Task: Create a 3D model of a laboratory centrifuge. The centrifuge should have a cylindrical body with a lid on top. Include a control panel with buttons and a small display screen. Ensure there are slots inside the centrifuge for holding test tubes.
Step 323:
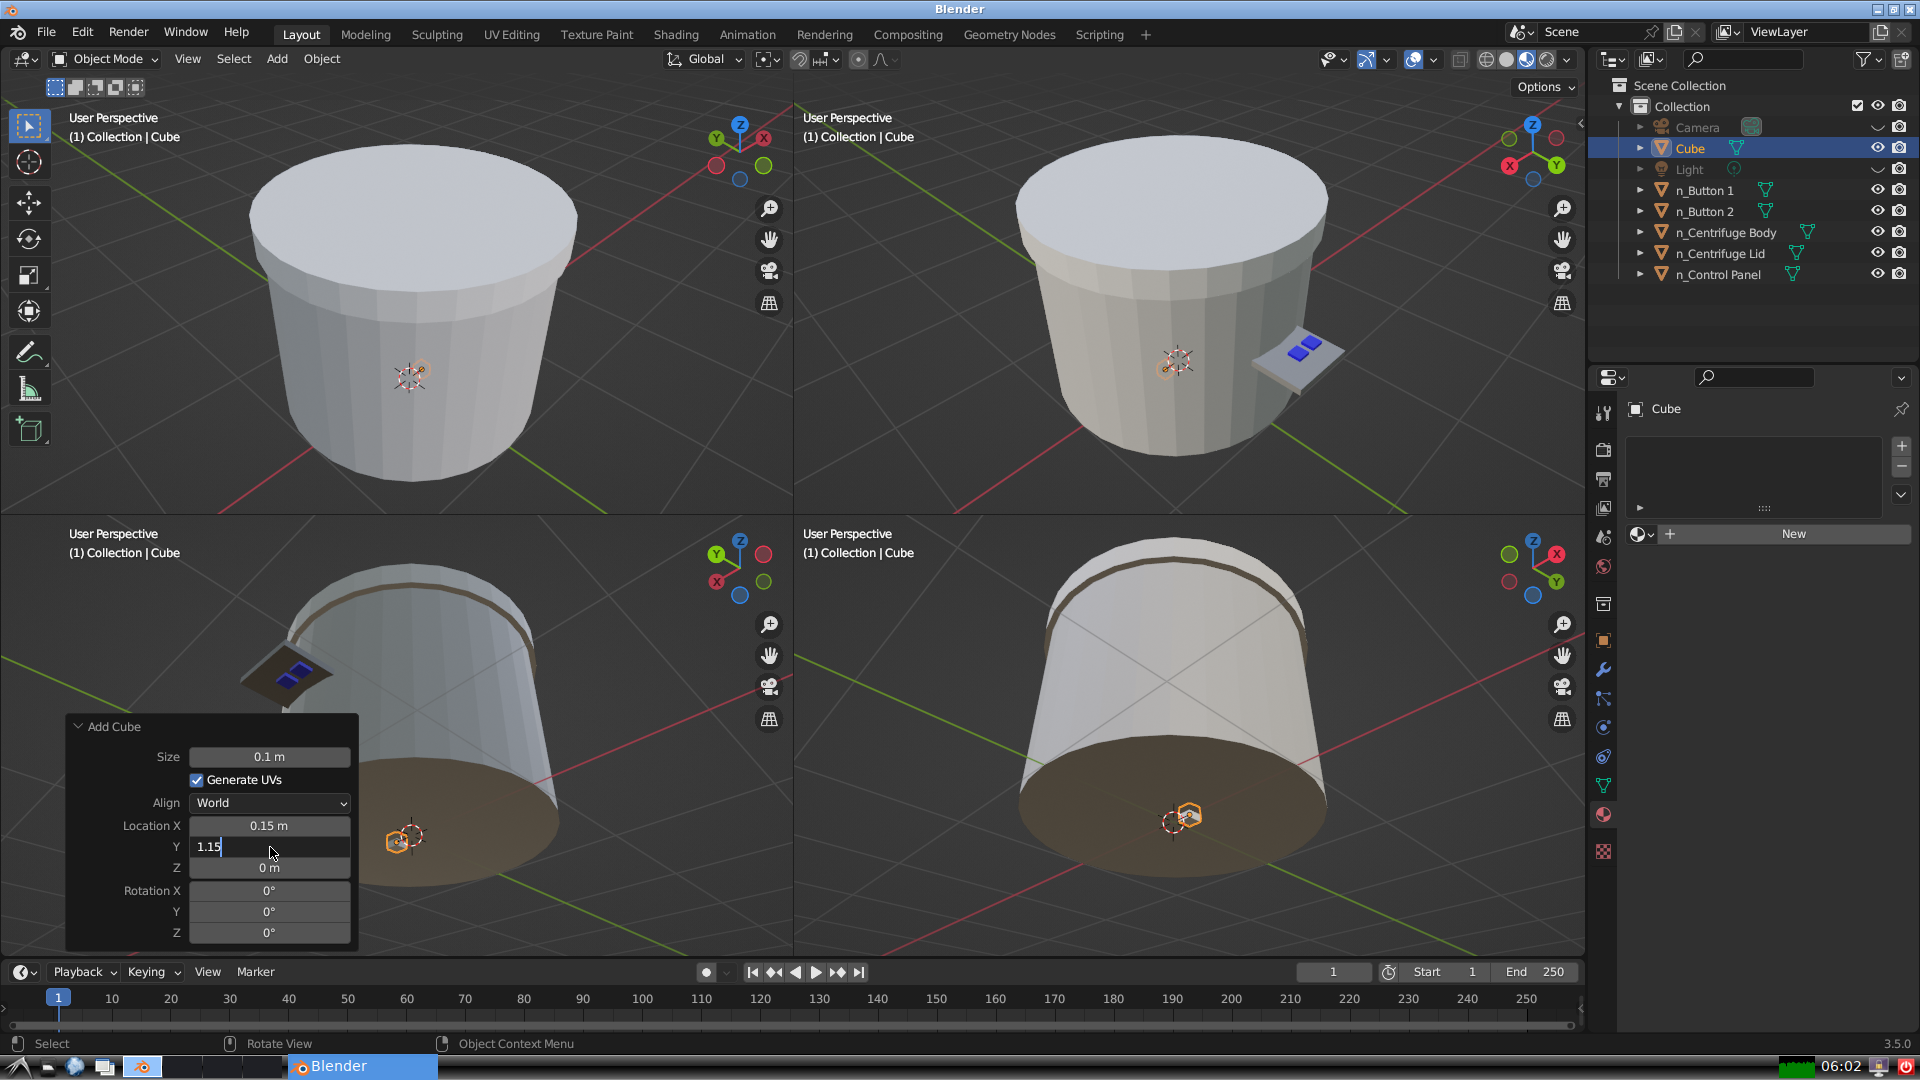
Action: {"mouse_move": [270, 867]}